Question: I am building an Android application in which I will be consuming some of the Google APIs from the application itself. I have enabled billing and increased quota for some of the API's.
While creating the credentials I have selected Installed Application, Application type as Android and supplied the package name and SHA1 fingerprint. I just wanted to know how Google decides whether the request is getting originated from my own Android application.
Anybody who has my app installed on their device can get the APK by rooting the device and can get the SHA1 fingerprint and package name. Also by decompiling the code using some Dex tools one can extract the Client ID as well. As I have enabled billing for my account if anybody is able to get all these details they can start consuming API using my ID.
Please help me how this scheme avoids unauthorized application/system to consume API using my ID.

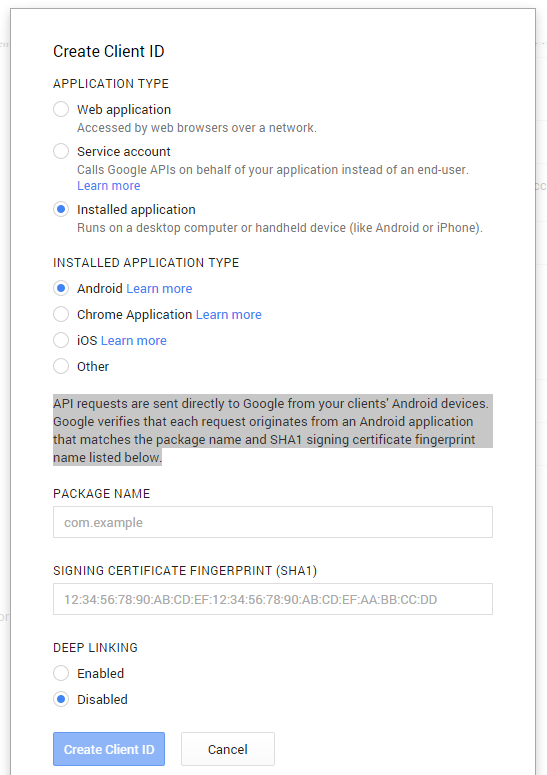
Answer: You are correct in that an attacker can get your signing certificate SHA1 fingerprint and ClientID, but fortunately this info alone is not of much use to attackers, because they do not have the private key your apk is signed with. This means that they can not create their own packages with the same fingerprint.
On android devices you are using google services via Google Play Services APK. This code sends requesting applications signing certificate fingerprint to Google backend servers. Your (or potential attackers) code do not provide this fingerprint when calling Google API-s. Certificate fingerprint is queried behind the scenes using package manager. Google backend compares received fingerprint with the one you registered. If it does not match, request is denied. All this communication is encrypted so traffic snooping does not work.
So, for the attacker to use your client id he has to manipulate android platform or Play Services APK so that incorrect certificate fingerprint is sent. This is not an easy task. Google Play Services is not open source, also Google very actively updates it and refuses to service requests from old versions. This means should some attack against Services APK appear in the wild they will release a new version.
Similar mechanisms are probably in place for Chrome and iOS.